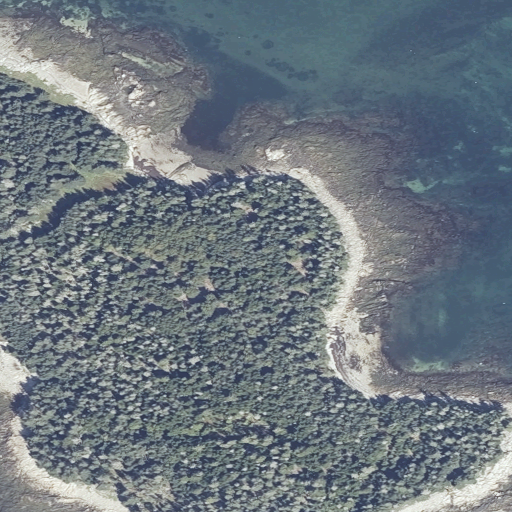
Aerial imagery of island in Maine named Baker Island containing evergreen forest, open water, herbaceous wetlands, mixed forest, and barren land